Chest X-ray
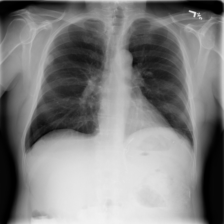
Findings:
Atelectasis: negative
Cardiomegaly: negative
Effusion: negative
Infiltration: positive
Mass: negative
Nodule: negative
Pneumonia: negative
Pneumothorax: negative
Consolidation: negative
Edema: negative
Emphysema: negative
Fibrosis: negative
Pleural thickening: negative
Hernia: negative